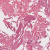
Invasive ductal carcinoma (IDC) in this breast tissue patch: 0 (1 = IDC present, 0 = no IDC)